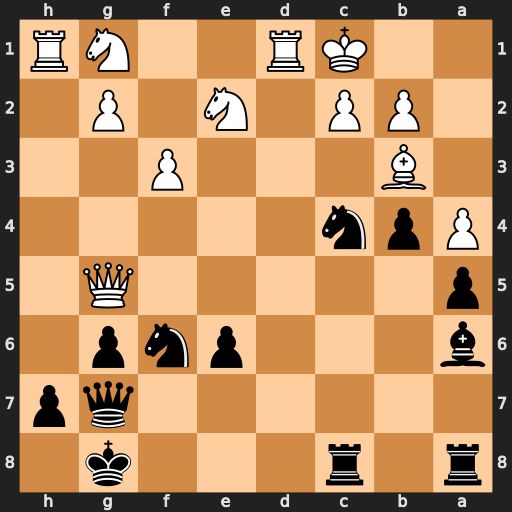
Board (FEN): r1r3k1/6qp/b3pnp1/p5Q1/Ppn5/1B3P2/1PP1N1P1/2KR2NR
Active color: b
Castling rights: -
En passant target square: -
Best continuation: Ne4 Bxc4 Nxg5